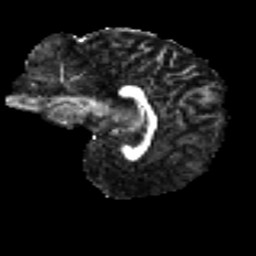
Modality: FA
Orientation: sagittal
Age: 28
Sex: female
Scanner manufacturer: ge
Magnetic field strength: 3 T
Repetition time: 7.8 s
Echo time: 0.0606 s